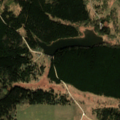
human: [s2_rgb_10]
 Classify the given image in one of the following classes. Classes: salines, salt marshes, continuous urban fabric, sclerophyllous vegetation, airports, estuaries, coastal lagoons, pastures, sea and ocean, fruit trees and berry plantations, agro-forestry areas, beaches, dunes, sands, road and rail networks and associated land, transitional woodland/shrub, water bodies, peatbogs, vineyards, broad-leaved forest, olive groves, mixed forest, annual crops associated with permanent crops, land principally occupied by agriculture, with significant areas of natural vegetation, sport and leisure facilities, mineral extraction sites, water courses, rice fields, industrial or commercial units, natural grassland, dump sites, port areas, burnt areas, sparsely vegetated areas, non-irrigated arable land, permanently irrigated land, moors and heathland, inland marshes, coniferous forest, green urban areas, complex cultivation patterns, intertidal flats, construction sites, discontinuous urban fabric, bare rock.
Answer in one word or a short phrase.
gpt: pastures, coniferous forest, mixed forest